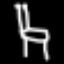
Label: chair